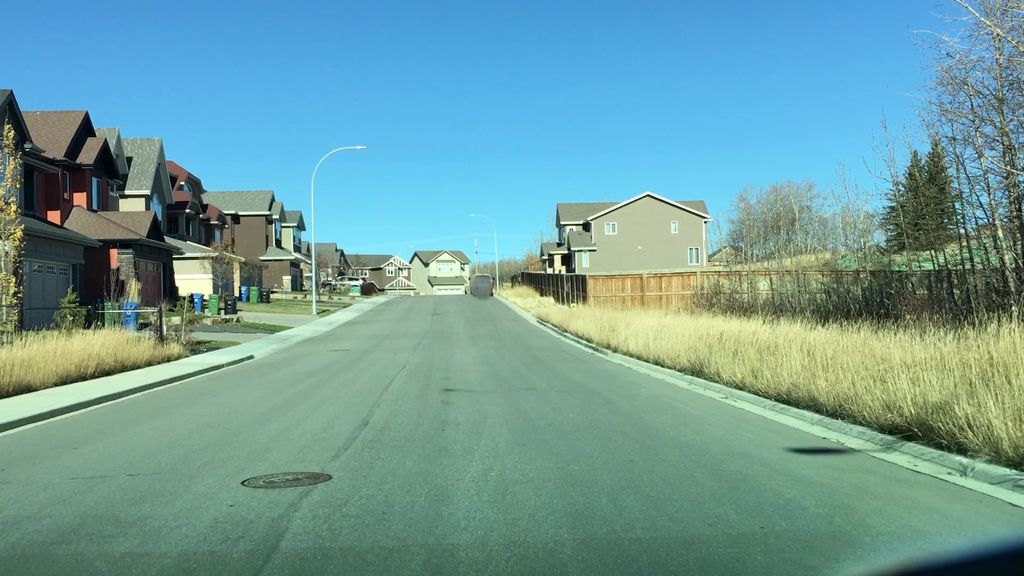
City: calgary